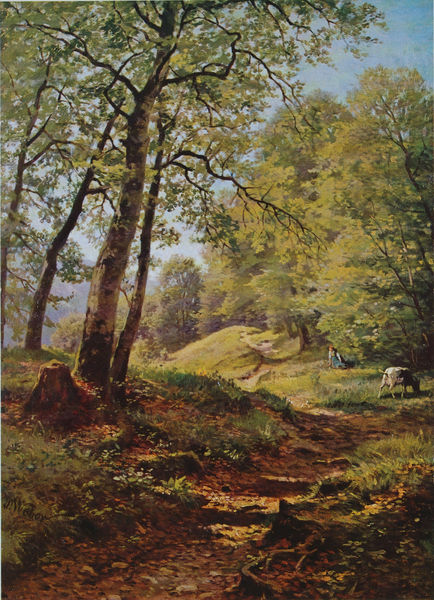
Titel: Waldiges Tal
Künstler: Paul Weber
Standort: München
Institution: Privatbesitz
Schlagwörter: baum, berg, blau, blätter, himmel, laub, schatten, bäume, grün, landschaft, äste, braun, bunt, frau, hell, licht, orange, gras, park, tier, weg, wiese, mensch, bach, birke, birken, hügel, kühe, natur, weide, zweige, pfad, sommertag, sonne, wiesen, realismus, wald, sommer, naturalismus, bäuerin, kuh, landschaftsmalerei, herbst, idylle, romantik, constable, stämme, tiefe, frühling, lichtreflexe, waldrand, schaf, lichtung, biedermeier, wurzeln, sky, tree, lichtflecken, fressen, rinde, summer, wäldchen, wal, grass, path, arkadien, waldweg, hirte, hirtin, dog, ziege, baumstumpf, dirt, person, sunny, sschatten, stump, cht, animal, leaf, englische landschaft, wälchen, mist, moss, branch, bäuering, bäerin, warm, 19. jahrundert, clover, pweg